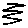
Label: zigzag